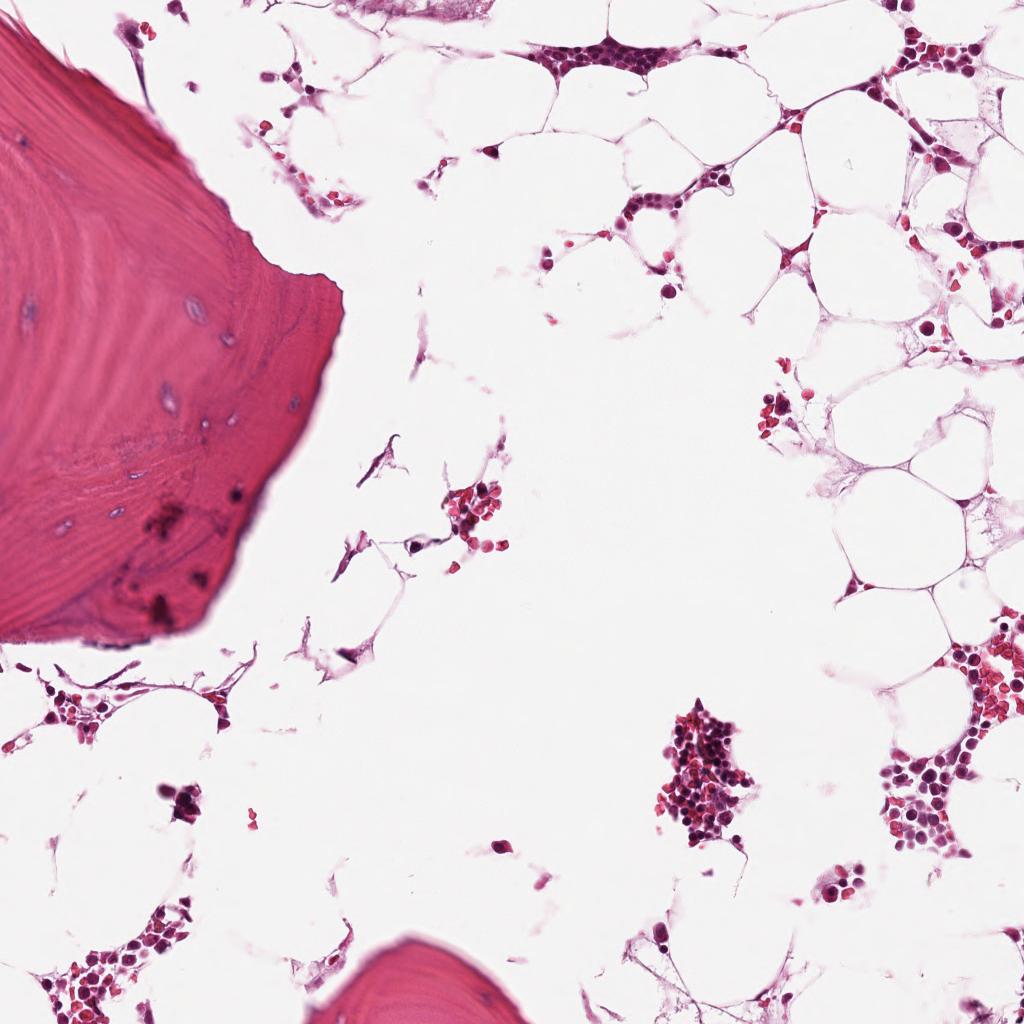
Label: Non-Tumor